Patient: sex F, age 68
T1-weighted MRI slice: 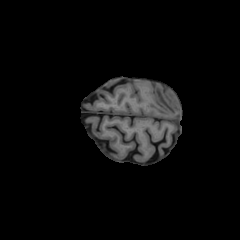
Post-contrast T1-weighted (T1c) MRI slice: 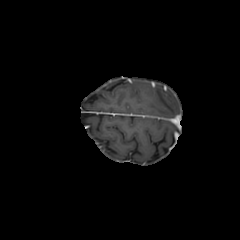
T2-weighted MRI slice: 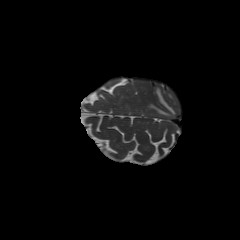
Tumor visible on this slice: yes
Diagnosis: Glioblastoma, IDH-wildtype
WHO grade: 4